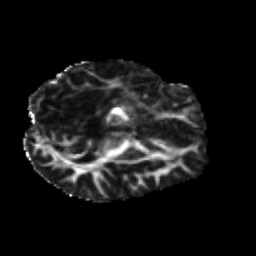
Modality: FA
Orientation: axial
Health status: ill
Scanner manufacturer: siemens
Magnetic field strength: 3 T
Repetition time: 6.7 s
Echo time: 0.1 s